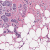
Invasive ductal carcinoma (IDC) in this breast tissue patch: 1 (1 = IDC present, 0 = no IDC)